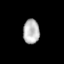
Tissue: lung
Cell type: Others
Senescence score: 0.7451
Nuclear area (px): 394
Mean DAPI intensity: 183.213